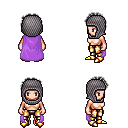
a pixel art fantasy rpg character, female body template, human, light skin, lavender cape, gold greaves, gray curly afro hairstyle, chain hood, gold boots, four views (front, back, left, right), 2x2 character sprite sheet, small pixel art, hard edges, no anti-aliasing